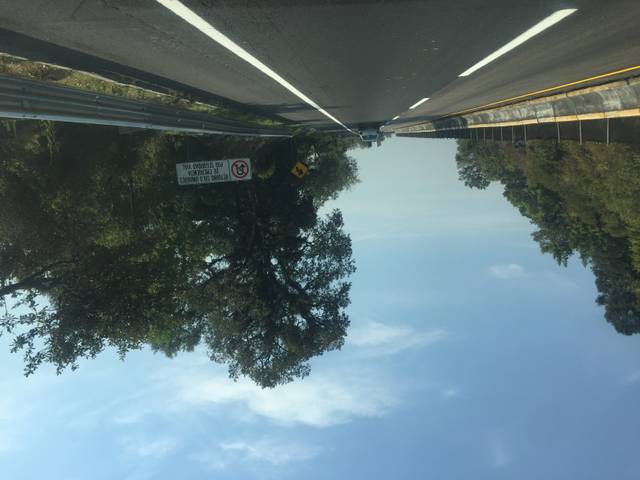
Region: Mexico
Coordinates: 19.021, -99.158